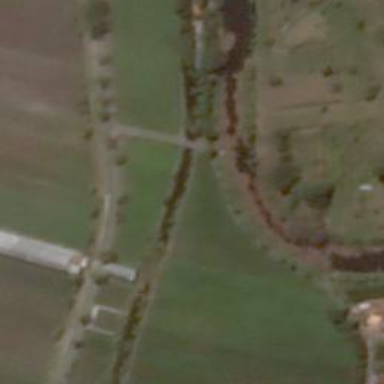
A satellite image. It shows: Residential road with bridge.